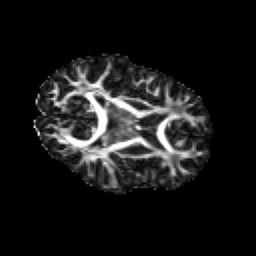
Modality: FA
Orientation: axial
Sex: male
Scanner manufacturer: siemens
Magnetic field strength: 3 T
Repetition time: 5 s
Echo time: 0.071 s